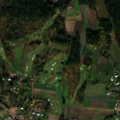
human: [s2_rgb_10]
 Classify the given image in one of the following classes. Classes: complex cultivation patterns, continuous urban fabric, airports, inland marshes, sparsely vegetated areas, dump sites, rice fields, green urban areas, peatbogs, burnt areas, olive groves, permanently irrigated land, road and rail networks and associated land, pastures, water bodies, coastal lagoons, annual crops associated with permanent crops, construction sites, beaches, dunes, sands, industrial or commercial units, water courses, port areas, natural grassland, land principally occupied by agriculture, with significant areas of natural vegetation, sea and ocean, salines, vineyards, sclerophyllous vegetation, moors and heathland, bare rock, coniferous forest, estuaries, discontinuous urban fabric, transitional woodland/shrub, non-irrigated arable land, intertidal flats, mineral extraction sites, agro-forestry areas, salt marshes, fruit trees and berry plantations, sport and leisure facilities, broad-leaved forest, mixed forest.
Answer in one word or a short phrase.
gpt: discontinuous urban fabric, sport and leisure facilities, land principally occupied by agriculture, with significant areas of natural vegetation, coniferous forest